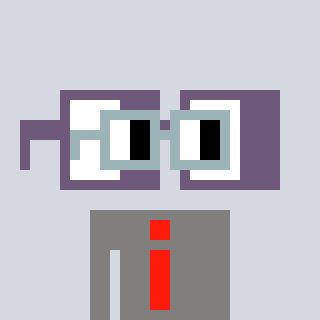
a pixel art character with square dark gray glasses, a glasses-shaped head and a bluegrey-colored body on a cool background